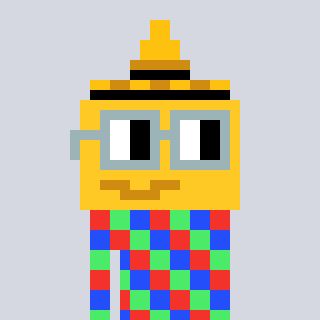
a pixel art character with square dark gray glasses, a mustard-shaped head and a grayscale-colored body on a cool background